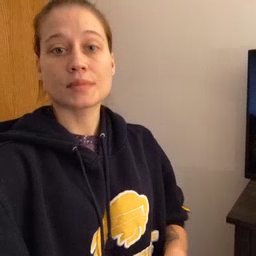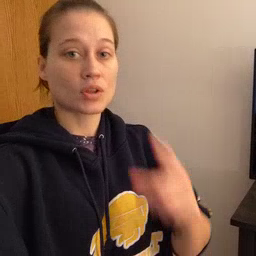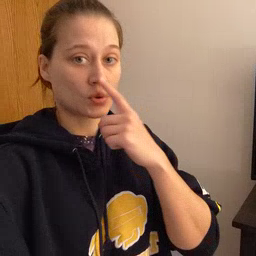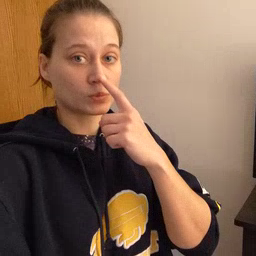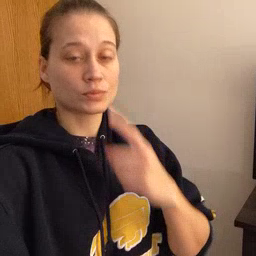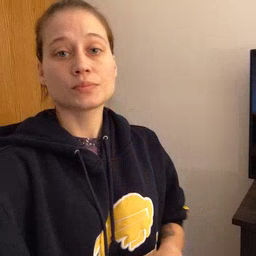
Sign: nose